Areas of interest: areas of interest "Flower, Bird, Fish, and Insect Market"
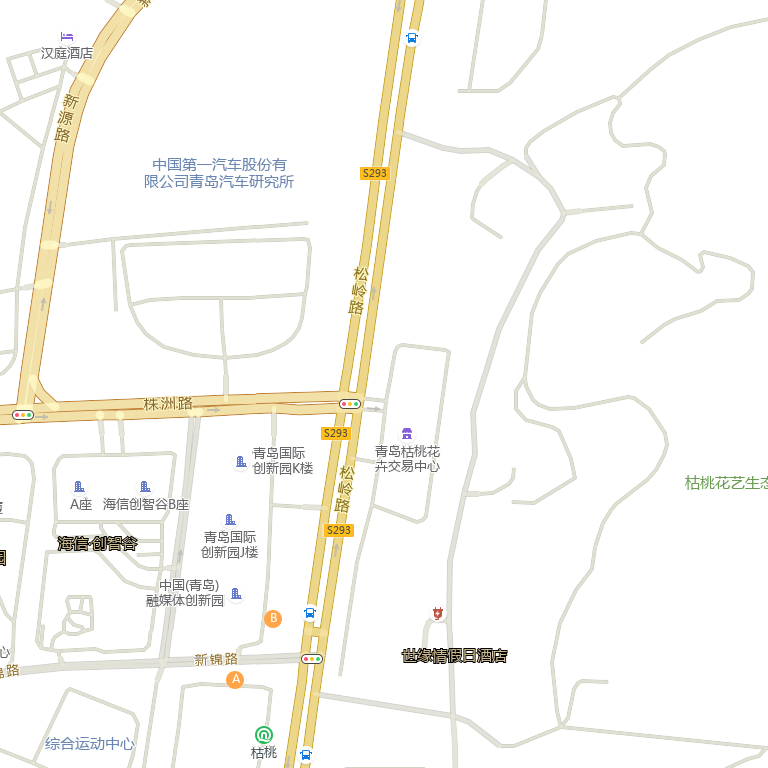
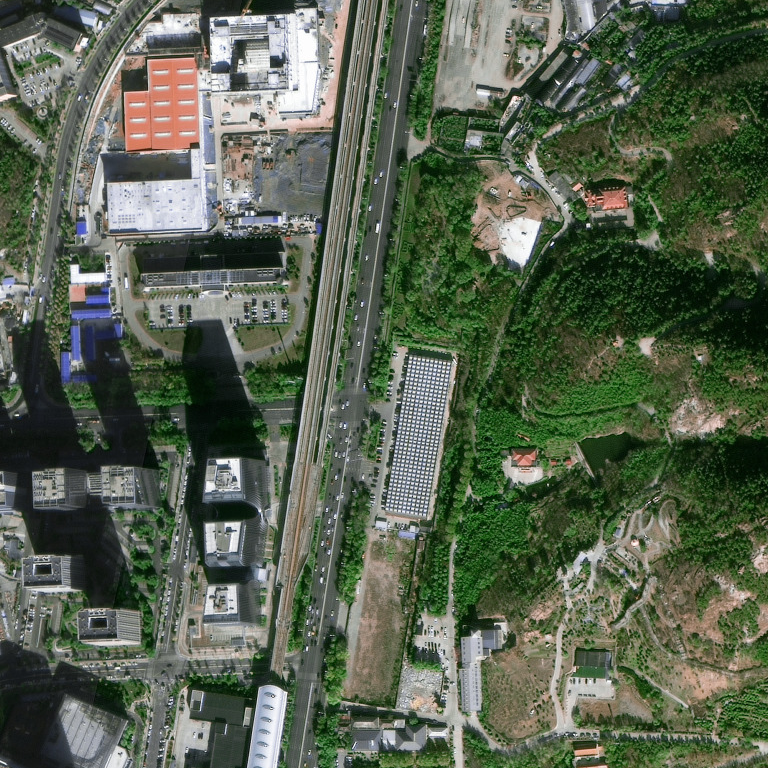